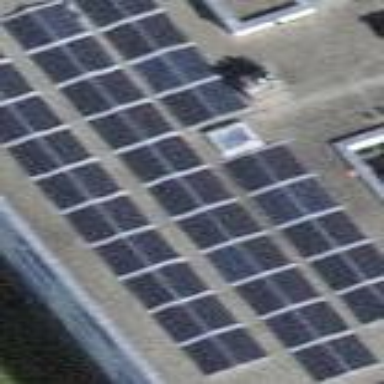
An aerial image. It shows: Solar power generator.